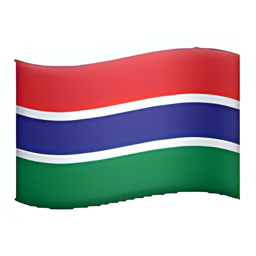
Name: flag for gambia
Emoji: 🇬🇲
Group: Flags
Sub-group: country-flag